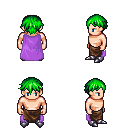
a pixel art fantasy rpg character, male body template, human, light skin, lavender cape, robe skirt, green short bangs hairstyle, metal boots, four views (front, back, left, right), 2x2 character sprite sheet, small pixel art, hard edges, no anti-aliasing